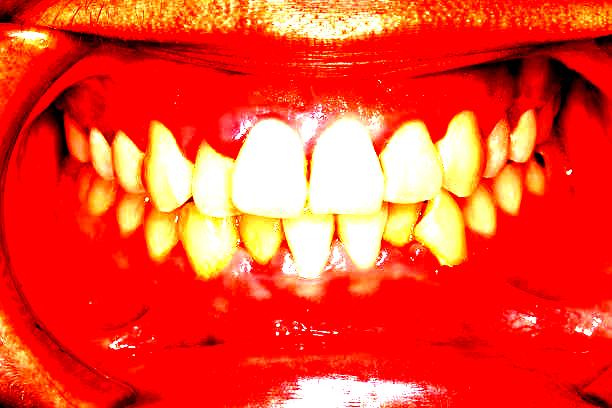
Condition: Gingivitis